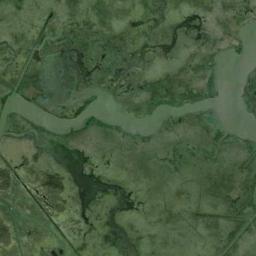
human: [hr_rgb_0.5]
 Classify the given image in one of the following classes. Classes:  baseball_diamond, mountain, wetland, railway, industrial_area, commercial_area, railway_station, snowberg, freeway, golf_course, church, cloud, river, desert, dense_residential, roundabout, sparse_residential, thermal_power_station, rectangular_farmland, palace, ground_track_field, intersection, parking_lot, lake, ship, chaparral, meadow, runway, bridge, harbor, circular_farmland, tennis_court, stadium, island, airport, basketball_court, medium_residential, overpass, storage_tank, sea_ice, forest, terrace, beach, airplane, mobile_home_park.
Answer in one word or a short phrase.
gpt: wetland